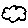
Label: cloud